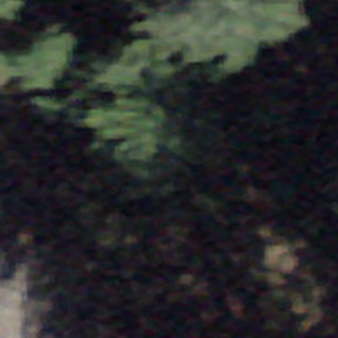
Label: other